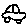
Label: car